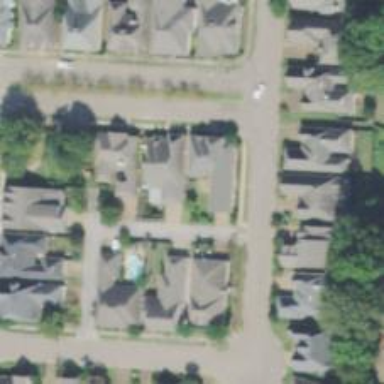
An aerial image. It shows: Driveway.